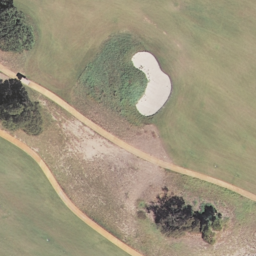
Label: golfcourse